Question: I'm working in a custom 'keyboard' '(iOS App Extension)'. I have a 'UICollectionView' in my 'Keyboard' 'Layout', so when one 'item' is selected I want to show a 'message' ('UIAlerView' for example).
Here is my code:
'''
- (void)collectionView:(UICollectionView *)collectionView didSelectItemAtIndexPath:(NSIndexPath *)indexPath{
...
UIAlertController * alert= [UIAlertController
alertControllerWithTitle:@"My Title"
message:@"Enter User Credentials"
preferredStyle:UIAlertControllerStyleAlert];
[self presentViewController:alert animated:YES completion:nil];
}
'''
I get this error: ''Feature not available in extensions of type com.apple.keyboard-service''
So...is there any way to show a 'message' from an 'App Extension'?
Here is an example. The 'IKEA Emoticons Keyboard' shows a message (like an 'Android Toast' after selecting one item).
I also have tried this library:
<URL>

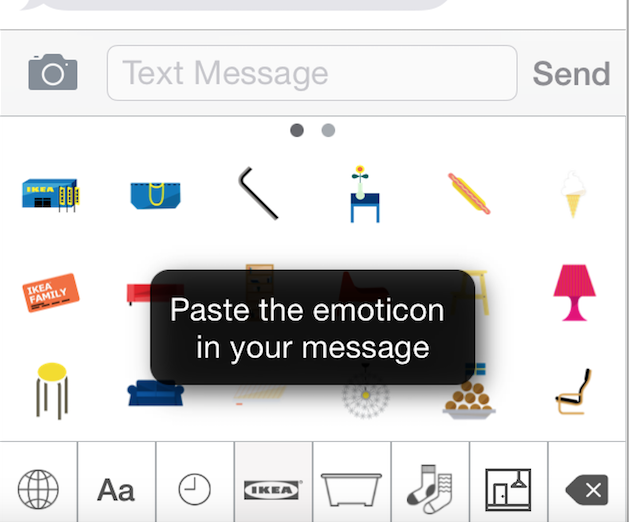
Answer: Finally I solved the problem. It's not the best solution, but at least I get the effect that I wanted.
I've created a 'View' simulating a 'Toast' in the 'xib' file and set it to 'hidden'.
When the item is selected, I show the "faked" 'Toast' for 2 seconds and hide it again.
'''
self.popUpView.hidden = NO;
dispatch_time_t popTime = dispatch_time(DISPATCH_TIME_NOW, 2.0 * NSEC_PER_SEC);
dispatch_after(popTime, dispatch_get_main_queue(), ^(void){
self.popUpView.hidden = YES;
});
'''
I don't know if it's a good solution, but I really had to find a solution for that.
For Swift you can use this :
'''
self.popUpView.isHidden = false
DispatchQueue.main.asyncAfter(deadline: .now() + 2.0) {
self.popUpView.isHidden = true
}
'''